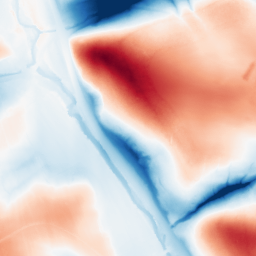
Category: classical
Decomposition family: gaussian_anisotropic
Decomposition parameters: sigma_x: 2
sigma_y: 50
Upsampling method: lanczos
Upsampling parameters: scale: 8
Upsampling scale: 8